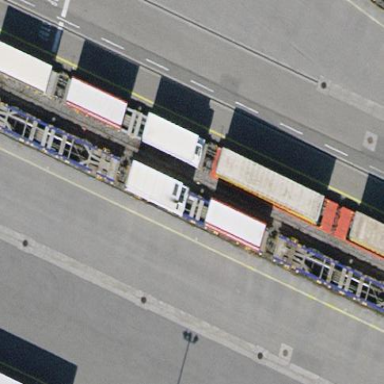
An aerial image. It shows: Container terminal at railway loading facility.